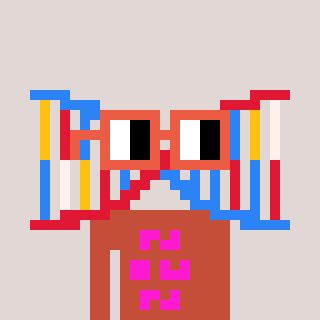
a pixel art character with square orange glasses, a dna-shaped head and a rust-colored body on a warm background